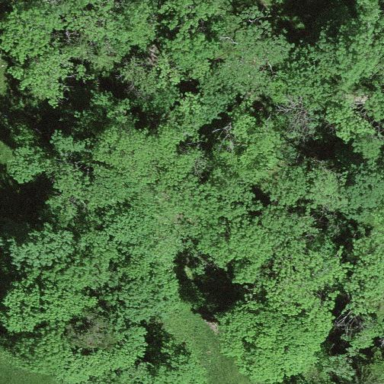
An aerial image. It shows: Forest area.